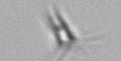
Label: Calciopappus